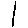
Label: line